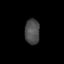
Tissue: skin
Cell type: Epithelial cells
Senescence score: 0.2643
Nuclear area (px): 368
Mean DAPI intensity: 76.128